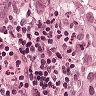
Metastatic tissue present: yes